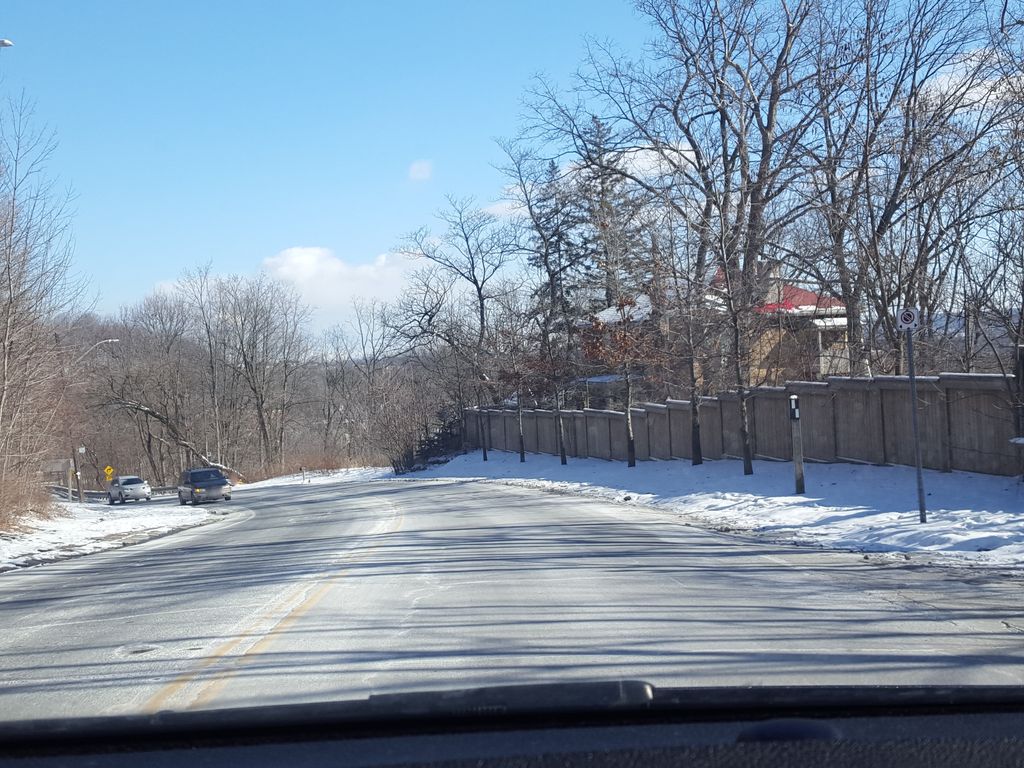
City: hamilton